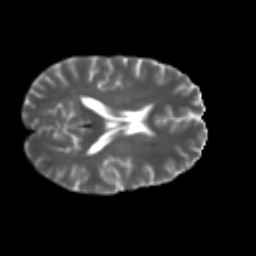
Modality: T2w
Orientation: axial
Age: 35
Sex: male
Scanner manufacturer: ge
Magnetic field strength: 3 T
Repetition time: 7.8 s
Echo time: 0.0606 s